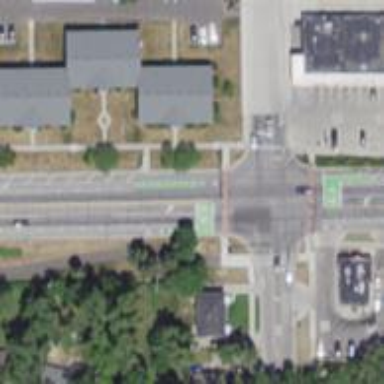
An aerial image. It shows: Secondary road with buffered cycle lane.